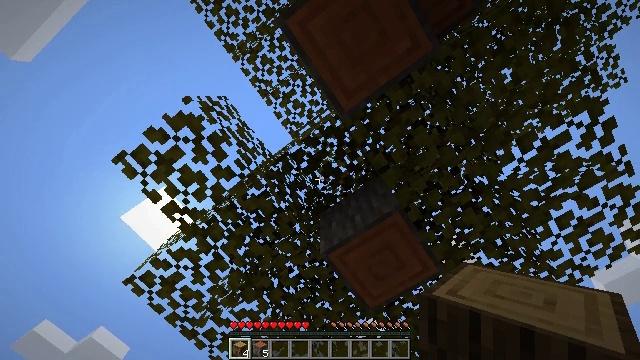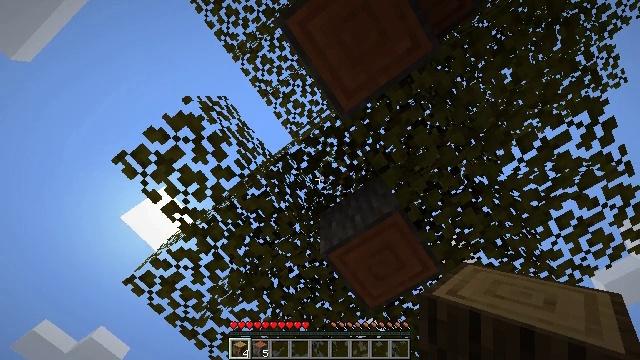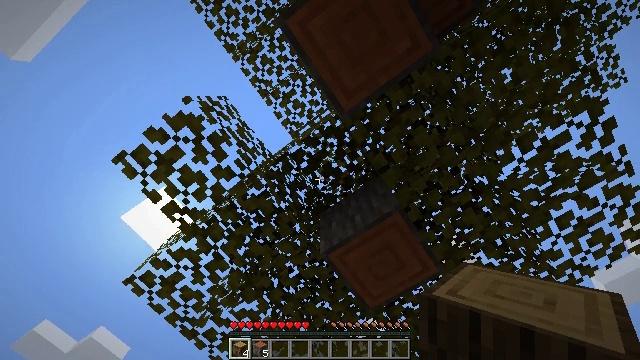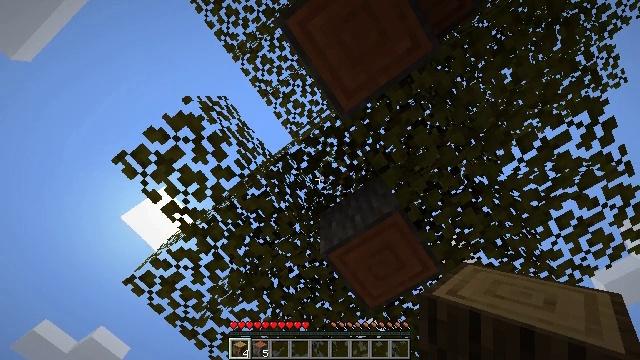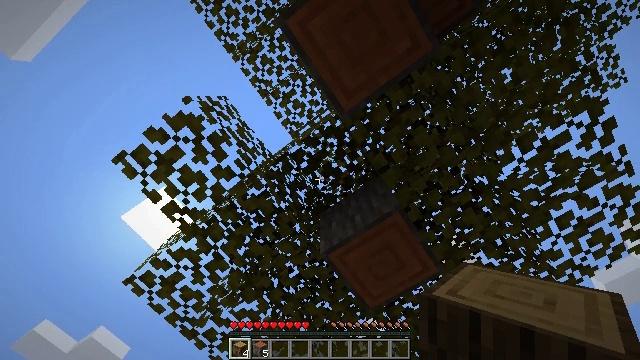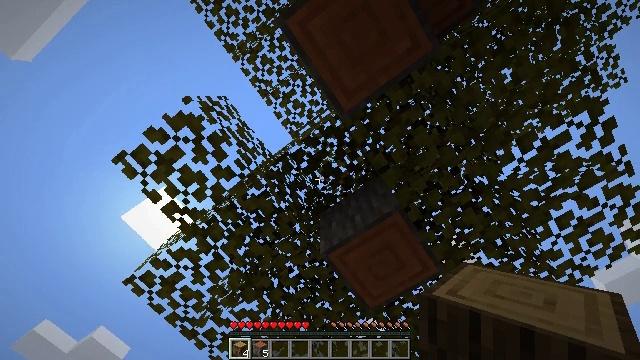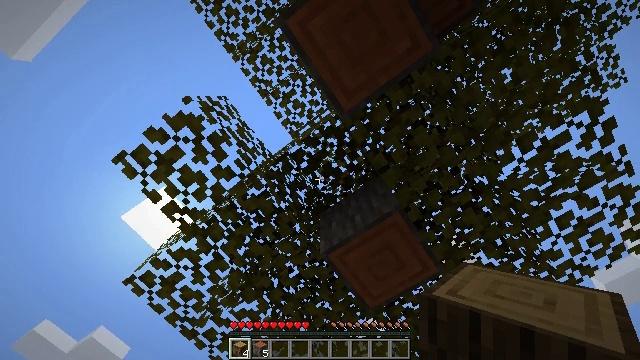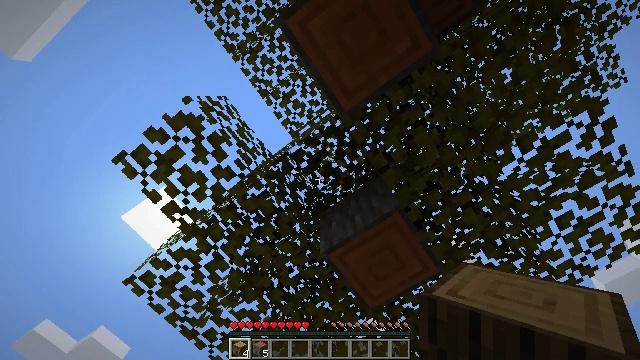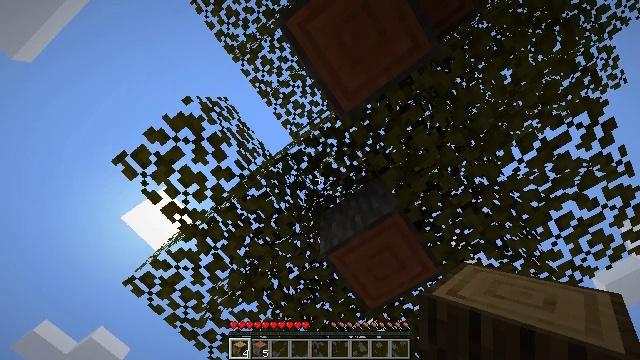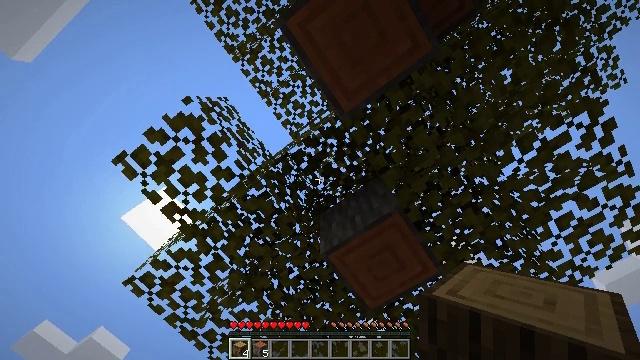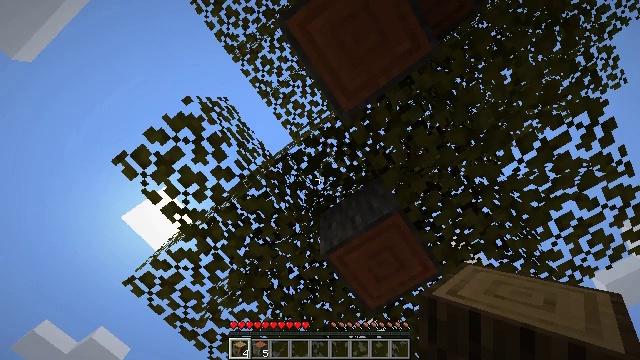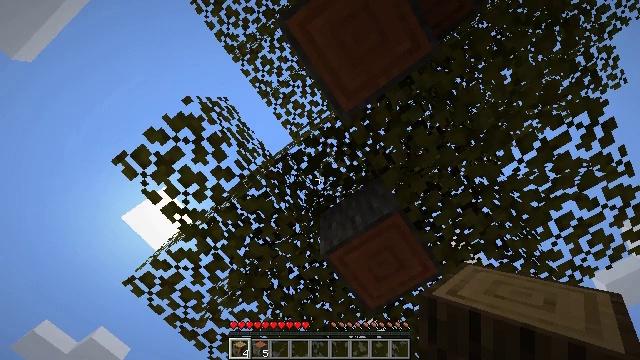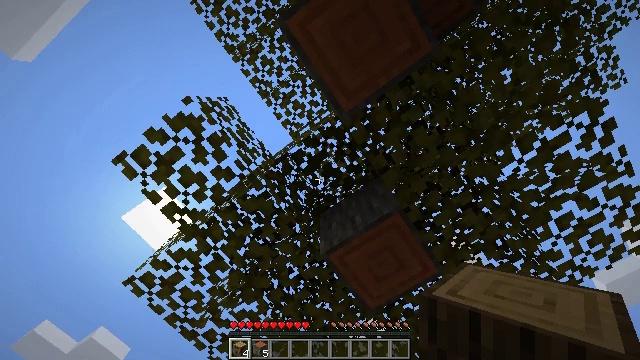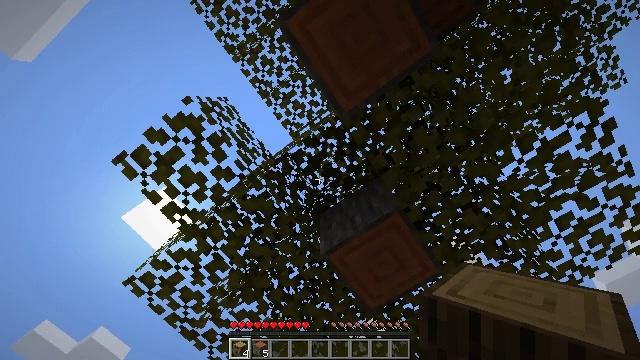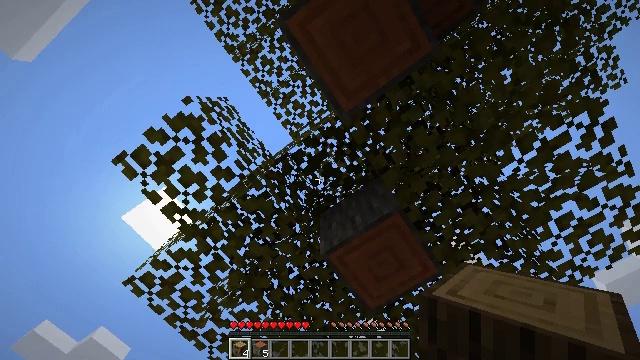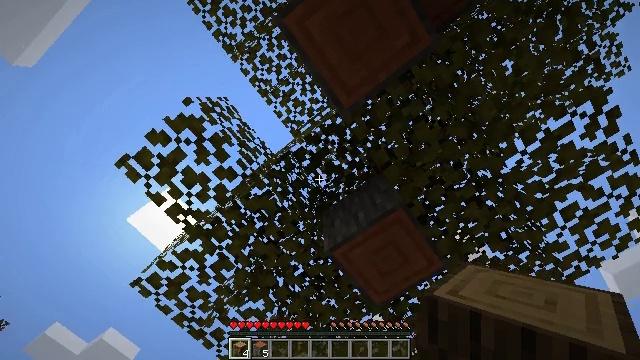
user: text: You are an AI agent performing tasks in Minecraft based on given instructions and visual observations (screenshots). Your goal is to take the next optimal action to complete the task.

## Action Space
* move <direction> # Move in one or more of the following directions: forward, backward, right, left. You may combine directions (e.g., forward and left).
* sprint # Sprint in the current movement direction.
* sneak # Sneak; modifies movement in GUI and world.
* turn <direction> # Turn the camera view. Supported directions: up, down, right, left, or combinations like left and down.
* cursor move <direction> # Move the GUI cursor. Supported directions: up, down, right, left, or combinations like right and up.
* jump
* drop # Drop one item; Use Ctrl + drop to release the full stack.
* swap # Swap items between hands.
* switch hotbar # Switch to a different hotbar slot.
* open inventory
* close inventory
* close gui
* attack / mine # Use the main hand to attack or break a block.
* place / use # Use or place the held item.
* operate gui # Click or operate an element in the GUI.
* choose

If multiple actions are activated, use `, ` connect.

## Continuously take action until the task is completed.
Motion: motion action
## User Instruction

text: Break the acacia log from the tree.
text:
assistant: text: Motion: no_op
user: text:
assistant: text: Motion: no_op
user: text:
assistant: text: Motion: no_op
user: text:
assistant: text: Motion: no_op
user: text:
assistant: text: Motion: no_op
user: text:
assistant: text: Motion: no_op
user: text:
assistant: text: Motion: no_op
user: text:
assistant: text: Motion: no_op
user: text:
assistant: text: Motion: no_op
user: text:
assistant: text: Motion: no_op
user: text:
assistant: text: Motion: no_op
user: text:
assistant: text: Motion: no_op
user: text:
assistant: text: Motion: no_op
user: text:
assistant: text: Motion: no_op
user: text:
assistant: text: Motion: turn left
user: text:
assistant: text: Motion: turn left and down
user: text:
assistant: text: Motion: turn left and down
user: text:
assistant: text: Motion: turn left and down
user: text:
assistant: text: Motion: turn left and down
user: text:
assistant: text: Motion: turn left and down
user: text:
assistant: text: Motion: turn down
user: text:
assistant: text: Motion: turn down
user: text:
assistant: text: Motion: turn down
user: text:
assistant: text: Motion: turn down
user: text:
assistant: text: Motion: no_op
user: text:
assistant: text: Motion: no_op
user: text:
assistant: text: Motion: turn right
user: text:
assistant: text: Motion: turn right and up
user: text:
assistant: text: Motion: turn right and up
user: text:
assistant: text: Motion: turn right and up